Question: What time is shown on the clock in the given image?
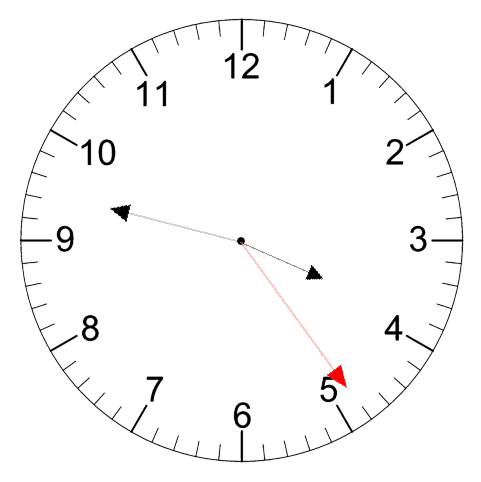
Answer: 03:47:24